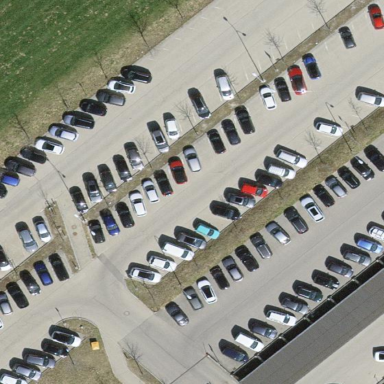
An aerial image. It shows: Asphalt parking aisle along service road.